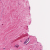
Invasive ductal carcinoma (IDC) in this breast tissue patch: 0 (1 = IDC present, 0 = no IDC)